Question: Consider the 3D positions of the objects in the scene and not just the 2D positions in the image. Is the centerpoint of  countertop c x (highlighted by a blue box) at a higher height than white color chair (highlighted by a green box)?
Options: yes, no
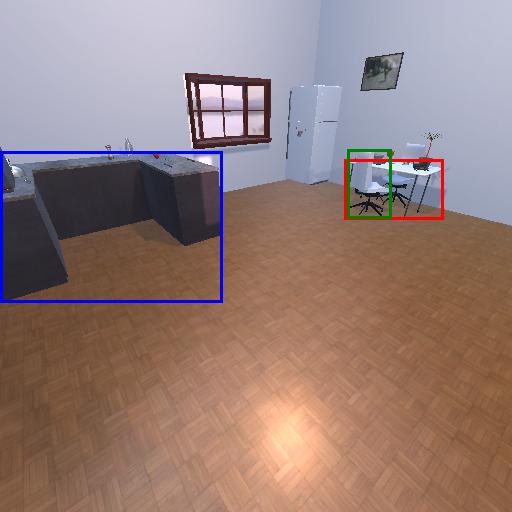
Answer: yes